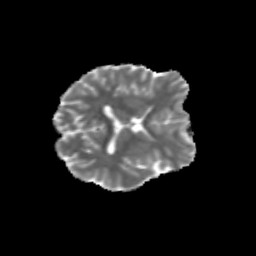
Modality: MD
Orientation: axial
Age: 21
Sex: male
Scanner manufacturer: siemens
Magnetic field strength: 3 T
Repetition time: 3.5 s
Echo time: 0.125 s